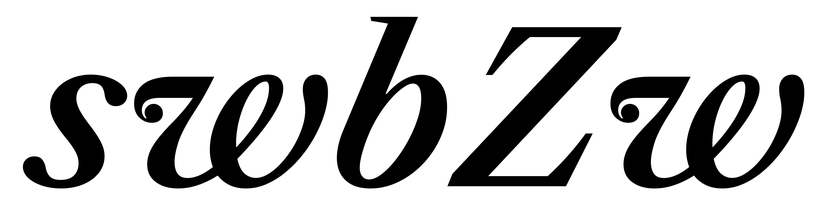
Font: LibreCaslonText-Italic_SemiBold_Italic